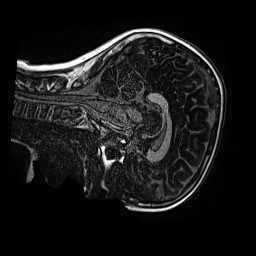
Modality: MP2RAGE
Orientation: sagittal
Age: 10
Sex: male
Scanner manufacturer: siemens
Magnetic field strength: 3 T
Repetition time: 4 s
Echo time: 0.00299 s